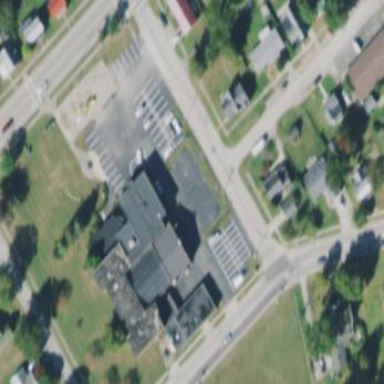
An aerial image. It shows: School building that also serves as town hall.